Interaction volume radius: 5 \u00c5
Interaction volume height: 10 \u00c5
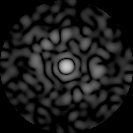
Disorder parameter: 0.8753